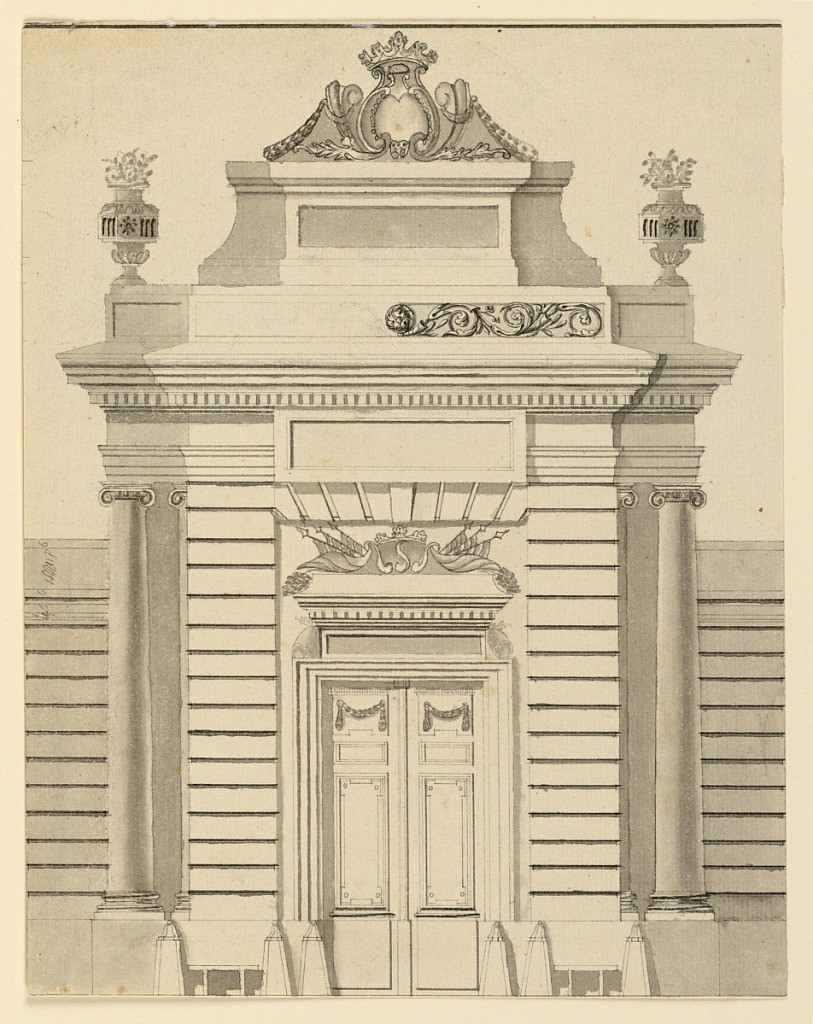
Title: Design of a Mausoleum
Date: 1790
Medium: Pen and grey ink, brush and ink washes, graphite on paper
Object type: Drawing
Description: Rustic central section with a closed folding door and a trophy as an overdoor. Stone posts and benches stand before the dado. The receding corners are formed by Ionic columns. Over the entablature is an attic with flower vases at the corners. A pedestal rises in the center topped by an escutcheon. Rinceaux decoration is suggested for the central section of the attic, in the right half. Short, lateral wings are shown measurements are inscribed in the left ones.